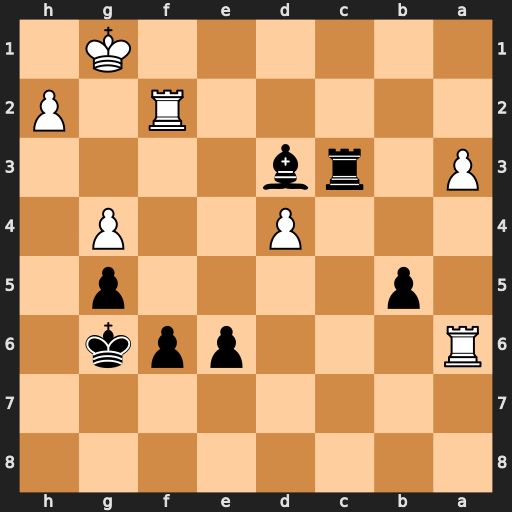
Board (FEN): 8/8/R3ppk1/1p4p1/3P2P1/P1rb4/5R1P/6K1
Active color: b
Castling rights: -
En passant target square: -
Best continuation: Rc1+ Kg2 Be4+ Rf3 Rc3 Rxe6 Bxf3+